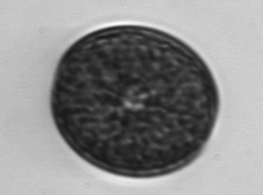
Label: Coscinodiscus